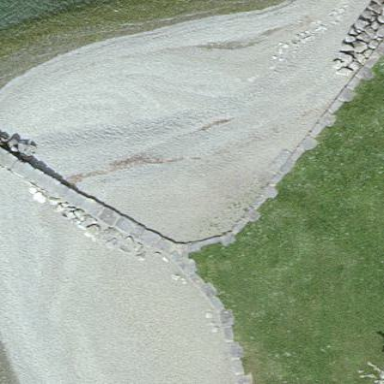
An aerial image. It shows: Breakwater structure.